Question: I have an EnumerableRowCollection in C# .Net, with two columns. I want to Group By the firstColumn, followed by the second column, then count the second column.
My EnumerableRowCollection is based on a DataTable that looks like this on a DataGridView:

If this were a MySQL table, I would achieve what I want like so:
'''
SELECT 'Product Name',
'Upsell Price',
Count('Upsell Price')
FROM 'tblWhatever'
GROUP BY 'Product Name', 'Upsell Price';
'''
I need this equivalent in LINQ
I have constructed the DataTable programmatically like so:
'''
DataTable myDataTable = new DataTabl();
DataColumn myColumn = new DataColumn("My Column");
myDataTable.Columns.Add(myDataTable);
myDataTable.Rows.Add(new object[] { "whatever" });
myDataGridView.DataSource = myDataTable;
'''
I found 'Daniel Schaffer''s answer <URL>, which helped me with the group by part, but I am stuck on the count as shown below:
'''
var queryableData = myDataTable.AsEnumerable();
var result = from row in queryableData
group row by new { ProductName = row["Product Name"],
ProductPrice = row["Product Price"] };
'''
How do I edit my LINQ query to allow me to group by column one, then group by column two and then count column two?
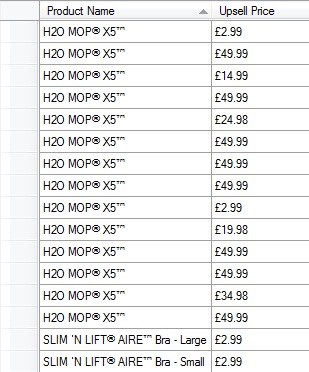
Answer: Try this :
'''
var result = from row in queryableData
group row by new { ProductName = row["Product Name"],
ProductPrice = row["Product Price"] } into grp
select new { grp.Key.ProductName ,
grp.Key.ProductPrice,
Count = grp.Count() };
'''